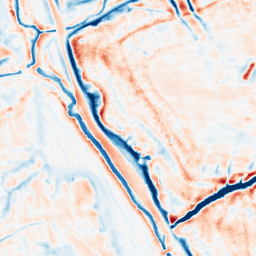
Category: edge_preserving
Decomposition family: bilateral
Decomposition parameters: d: 21
sigma_color: 100
sigma_space: 150
Upsampling method: linear_exact
Upsampling parameters: scale: 8
Upsampling scale: 8